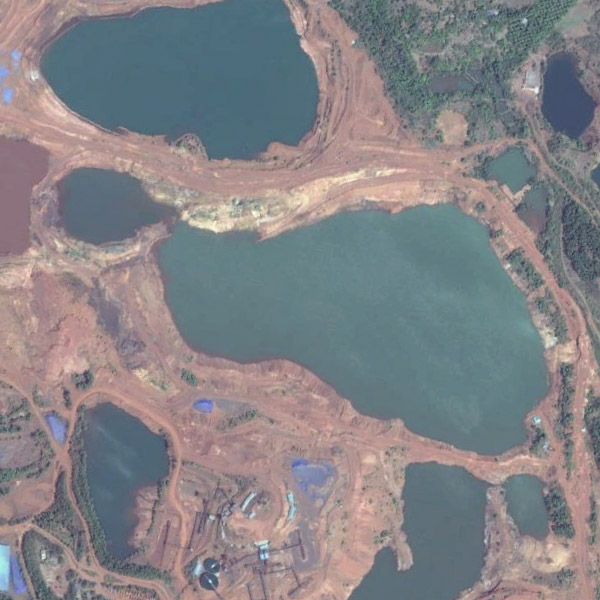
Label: Pond